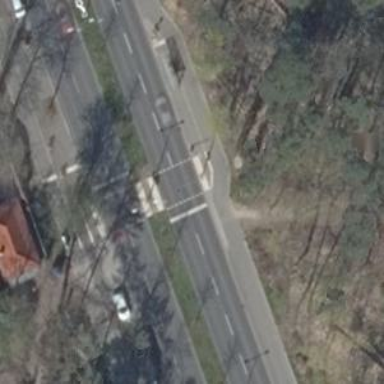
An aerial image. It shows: Road with traffic signals.